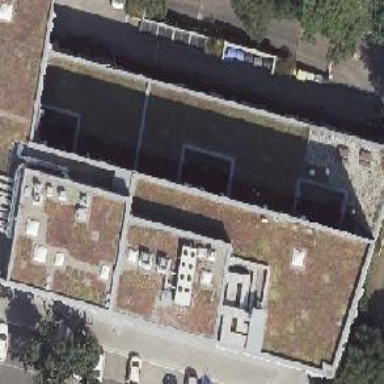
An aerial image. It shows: Office building.